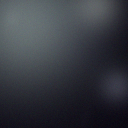
Screen state: off